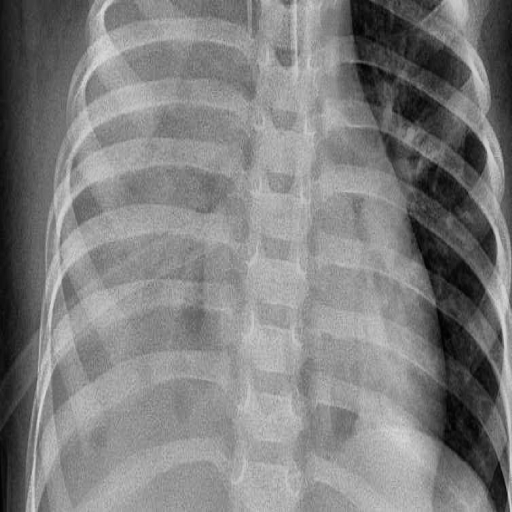
Finding: PNEUMONIA